Field crop: maize
Growth stage: 2
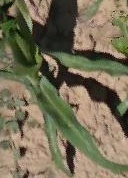
Species: maize